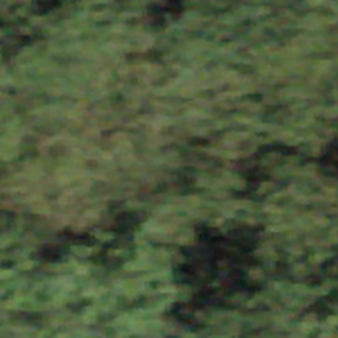
Label: other